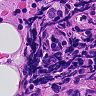
Metastatic tissue present: no